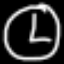
Label: clock